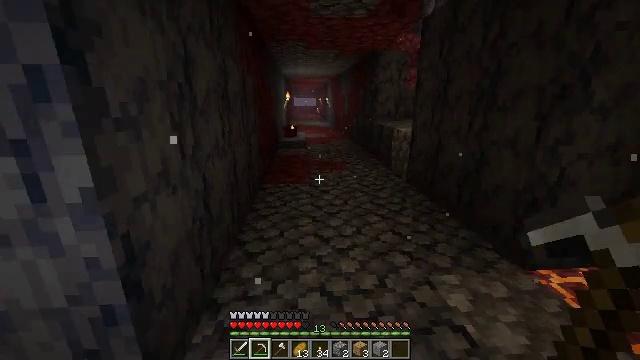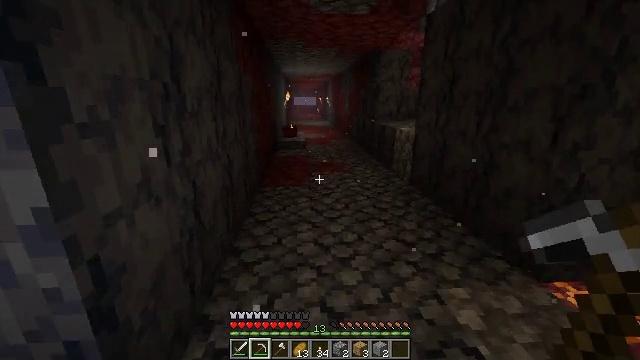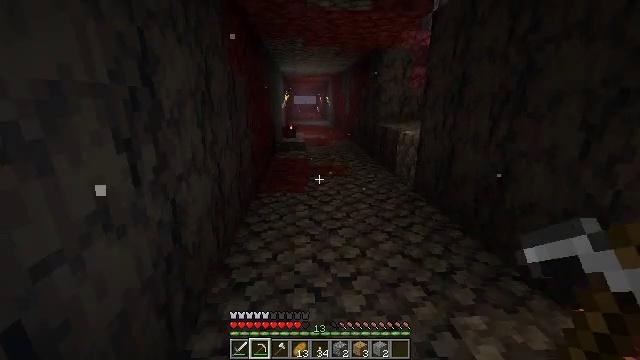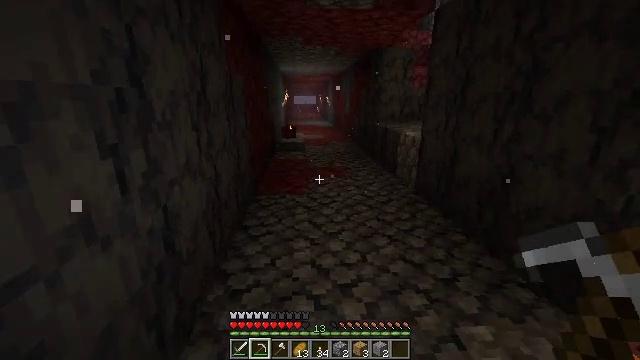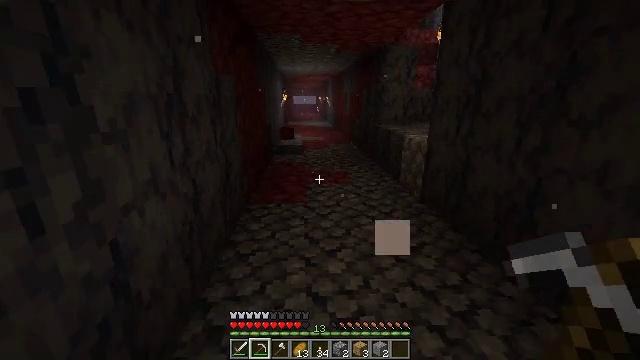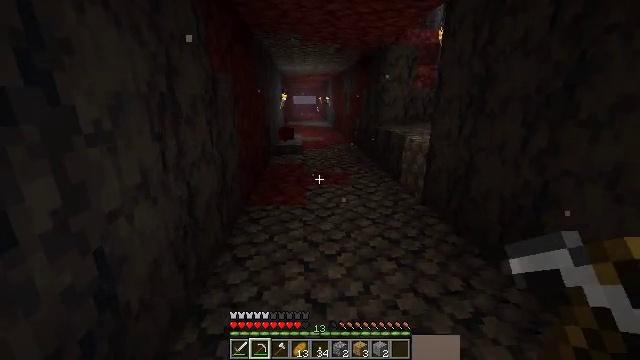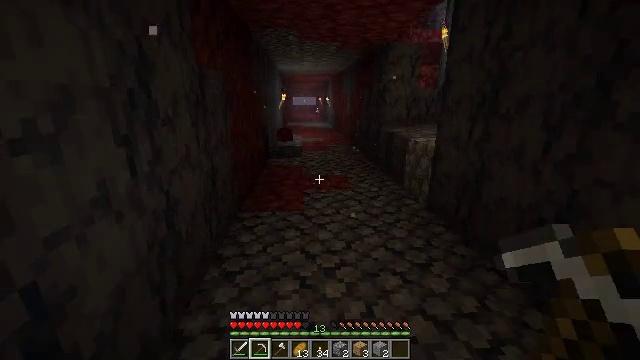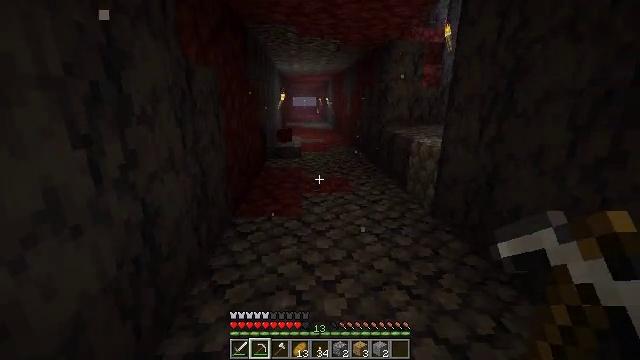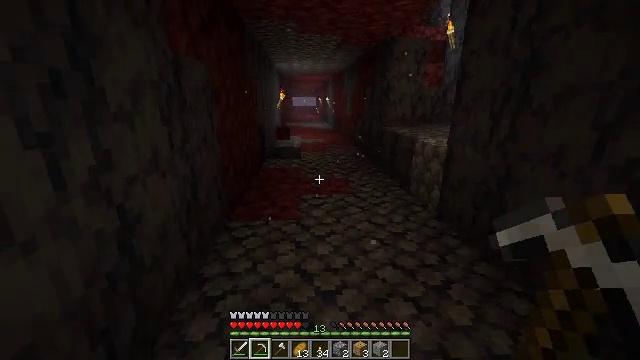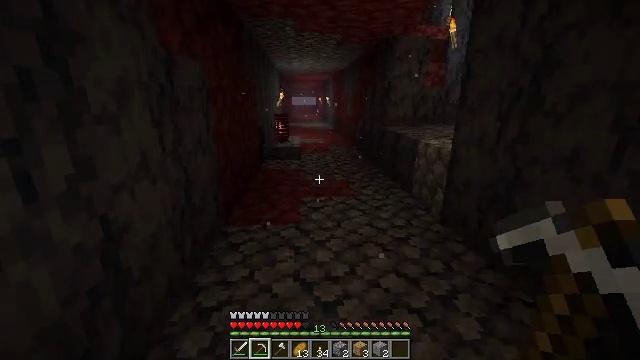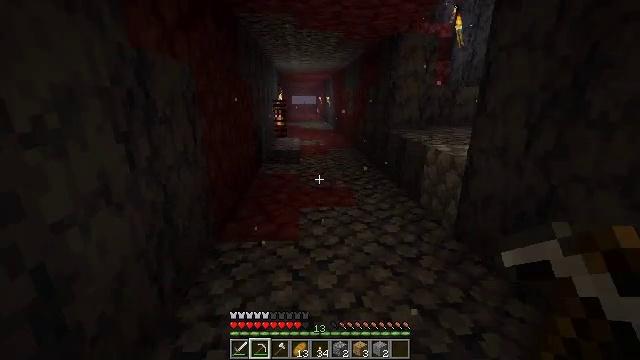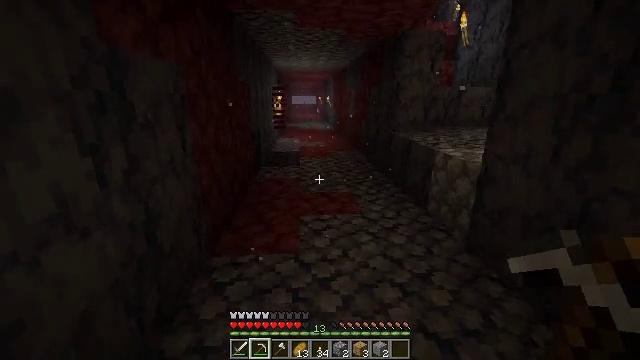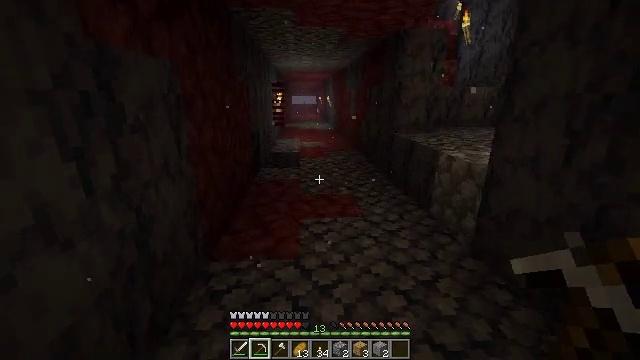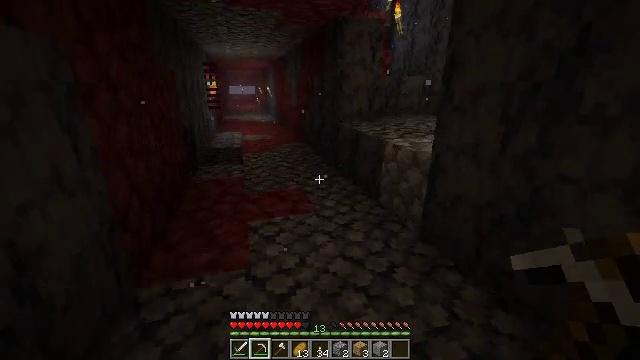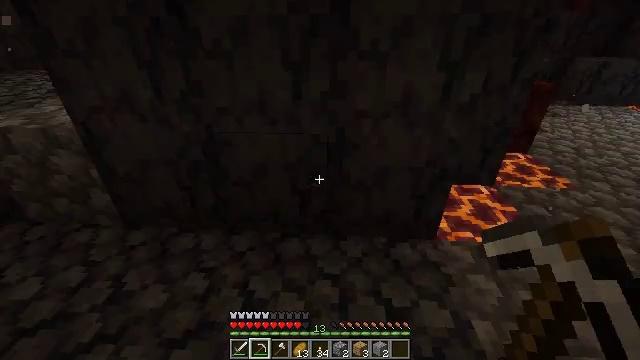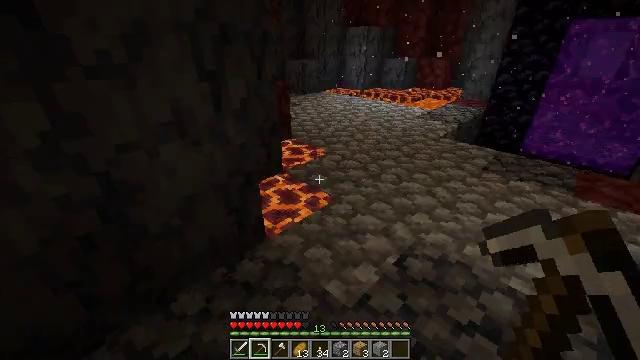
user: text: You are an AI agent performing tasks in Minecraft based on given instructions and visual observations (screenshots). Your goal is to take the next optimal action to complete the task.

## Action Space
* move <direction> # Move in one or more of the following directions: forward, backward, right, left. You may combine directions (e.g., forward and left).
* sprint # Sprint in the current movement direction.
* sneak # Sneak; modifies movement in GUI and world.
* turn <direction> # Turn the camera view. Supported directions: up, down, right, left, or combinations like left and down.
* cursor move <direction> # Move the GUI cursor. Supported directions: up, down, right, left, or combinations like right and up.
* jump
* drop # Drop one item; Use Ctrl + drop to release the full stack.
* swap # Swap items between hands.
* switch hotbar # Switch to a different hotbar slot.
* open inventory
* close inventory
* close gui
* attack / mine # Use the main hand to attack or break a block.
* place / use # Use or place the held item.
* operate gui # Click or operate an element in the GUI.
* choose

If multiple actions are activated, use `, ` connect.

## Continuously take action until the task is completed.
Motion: motion action
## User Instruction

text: Hunt the magma cube.
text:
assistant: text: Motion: move forward
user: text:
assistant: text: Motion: move forward
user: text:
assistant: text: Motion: move forward
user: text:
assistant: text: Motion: move forward
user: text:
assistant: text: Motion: move forward
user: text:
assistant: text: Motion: move forward
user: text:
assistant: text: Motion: move forward
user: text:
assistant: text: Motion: move forward
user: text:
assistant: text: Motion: move forward
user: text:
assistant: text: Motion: move forward
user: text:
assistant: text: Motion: move forward
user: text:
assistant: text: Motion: move forward
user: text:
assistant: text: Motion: move forward, turn right and down
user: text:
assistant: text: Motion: move forward, turn right and down
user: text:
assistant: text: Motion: move forward, turn right and up
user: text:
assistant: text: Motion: move forward, turn right and up
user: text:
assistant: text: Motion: move forward, turn right and up
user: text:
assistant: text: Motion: move forward
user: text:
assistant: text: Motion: move forward
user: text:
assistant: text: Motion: move forward
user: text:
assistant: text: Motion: move forward, turn left
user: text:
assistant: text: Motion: move forward, turn left and up
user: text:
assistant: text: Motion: move forward, turn left and down
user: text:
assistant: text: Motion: move forward, turn left and down
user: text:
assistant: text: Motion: turn left and up
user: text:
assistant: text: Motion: turn up
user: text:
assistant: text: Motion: turn right and up
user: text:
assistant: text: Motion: no_op
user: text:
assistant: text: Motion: turn up
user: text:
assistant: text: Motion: no_op